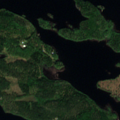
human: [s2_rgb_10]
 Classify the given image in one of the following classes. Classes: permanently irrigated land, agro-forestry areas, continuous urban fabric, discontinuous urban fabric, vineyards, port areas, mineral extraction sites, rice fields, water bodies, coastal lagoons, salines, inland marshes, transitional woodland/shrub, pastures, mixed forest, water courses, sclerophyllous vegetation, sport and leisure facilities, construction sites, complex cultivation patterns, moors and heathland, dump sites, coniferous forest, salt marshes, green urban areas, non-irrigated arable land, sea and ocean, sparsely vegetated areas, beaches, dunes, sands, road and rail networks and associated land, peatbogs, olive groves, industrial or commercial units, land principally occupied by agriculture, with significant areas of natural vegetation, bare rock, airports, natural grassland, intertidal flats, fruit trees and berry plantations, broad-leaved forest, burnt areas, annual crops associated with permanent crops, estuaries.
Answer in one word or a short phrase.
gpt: coniferous forest, mixed forest, water bodies